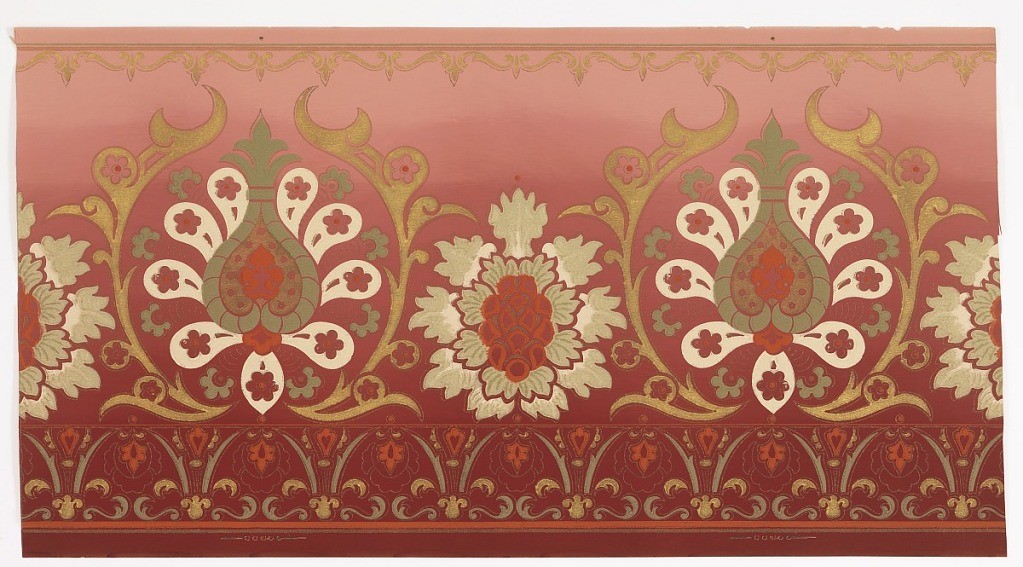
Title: Frieze
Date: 1905–1915
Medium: Machine-printed paper
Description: Large-scale very stylized floral medallion alternating with smaller medallion. Band of swags runs along top edge, while larger band of floral sprigs runs along bottom edge. Printed in green, white, red, beige and metallic gold on background that shades from red at top to deep red at bottom.